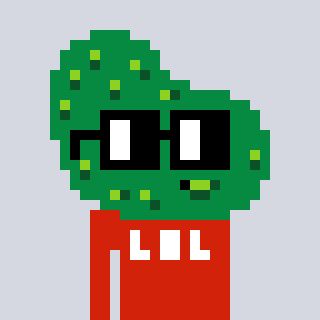
a pixel art character with square black glasses, a pickle-shaped head and a red-colored body on a cool background